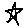
Label: star